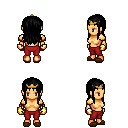
a pixel art fantasy rpg character, female body template, human, tanned skin, gold arm armor, red pants, black unkempt hairstyle, gold tiara, gold gloves, brown slippers, four views (front, back, left, right), 2x2 character sprite sheet, small pixel art, hard edges, no anti-aliasing